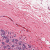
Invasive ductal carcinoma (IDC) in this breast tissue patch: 0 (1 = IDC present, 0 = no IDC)